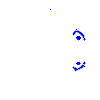
Particle: pion